Interaction volume radius: 5 \u00c5
Interaction volume height: 15 \u00c5
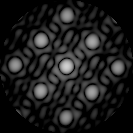
Disorder parameter: 0.06091